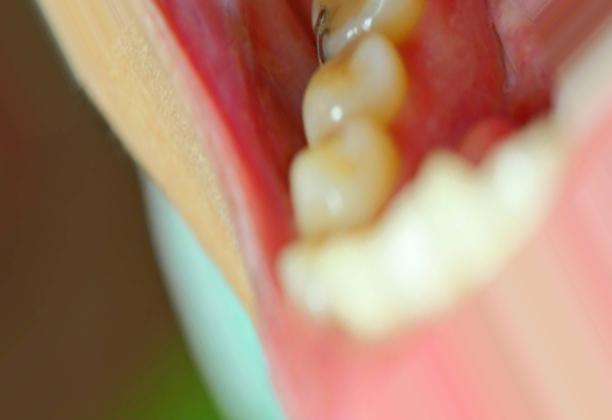
Condition: Caries